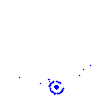
Particle: pion